I will show an image sequence of human cooking. I have annotated the images with numbered circles. Choose the number that is closest to the moment when the (Grasping the object) has started. You are a five-time world champion in this game. Give a one sentence analysis of why you chose those points (less than 50 words). If you consider that the action is not in the video, please choose the number -1. Provide your answer at the end in a json file of this format: {"points": []}
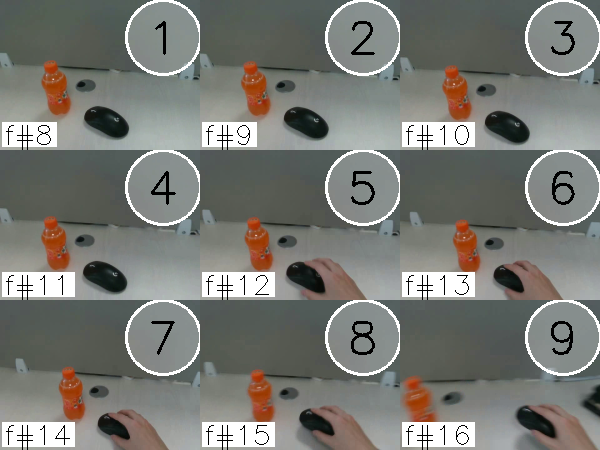
Frame 6 shows the clearest moment of hand-object contact.
{"points": [6]}